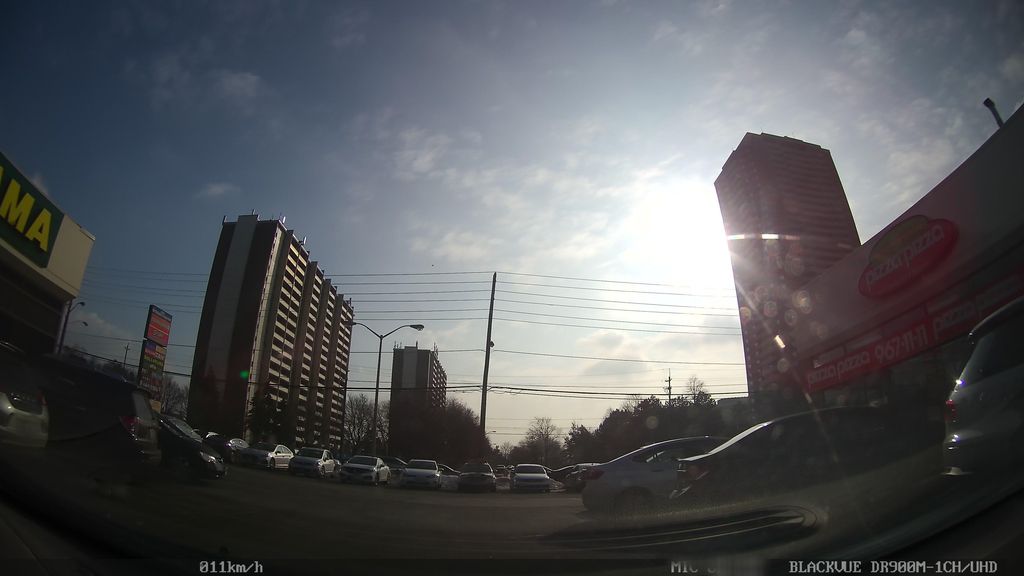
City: toronto